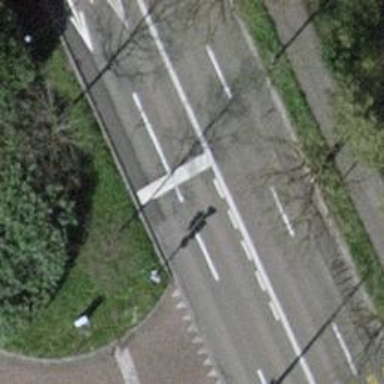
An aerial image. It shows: Road with traffic signals.